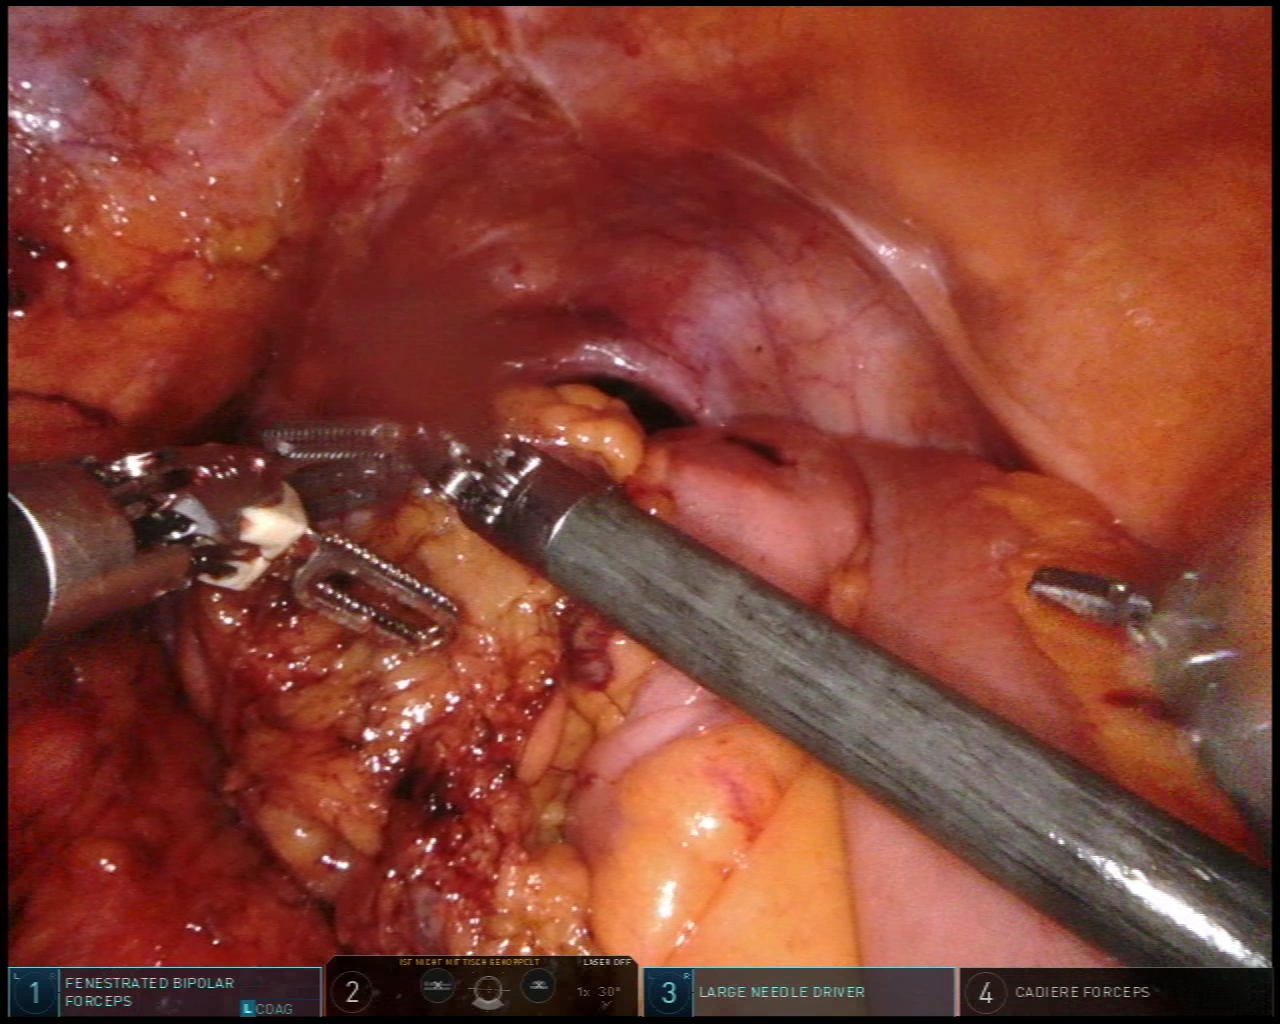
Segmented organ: ureter
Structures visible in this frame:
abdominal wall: yes
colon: yes
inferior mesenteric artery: no
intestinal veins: no
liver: no
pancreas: no
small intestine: no
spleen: no
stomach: no
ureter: yes
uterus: no
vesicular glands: no